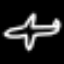
Label: airplane